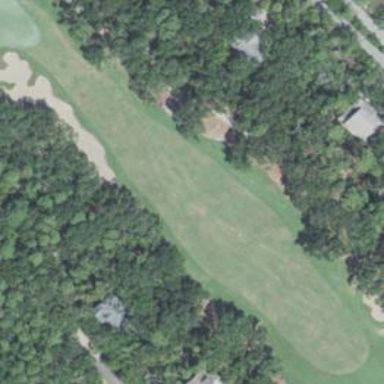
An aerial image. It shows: Golf fairway surrounded by grass.